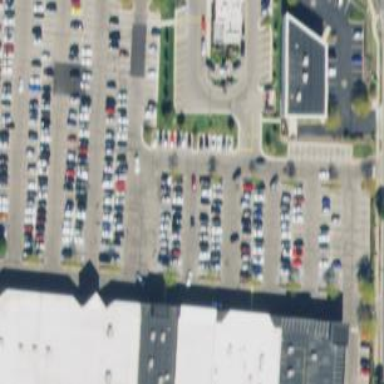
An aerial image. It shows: Retail building.